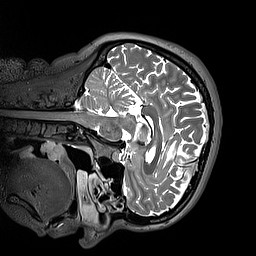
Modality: T2w
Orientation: sagittal
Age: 29
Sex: female
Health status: healthy
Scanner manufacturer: siemens
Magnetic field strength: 3 T
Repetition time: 3.2 s
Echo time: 0.412 s